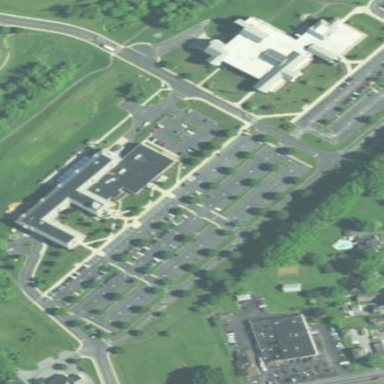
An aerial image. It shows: College building.